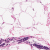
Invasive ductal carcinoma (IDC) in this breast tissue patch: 0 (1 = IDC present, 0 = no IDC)